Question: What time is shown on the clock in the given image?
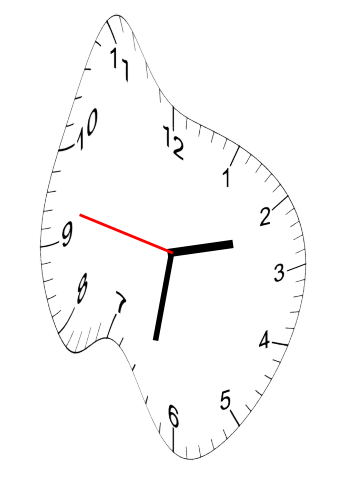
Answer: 02:31:47